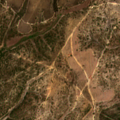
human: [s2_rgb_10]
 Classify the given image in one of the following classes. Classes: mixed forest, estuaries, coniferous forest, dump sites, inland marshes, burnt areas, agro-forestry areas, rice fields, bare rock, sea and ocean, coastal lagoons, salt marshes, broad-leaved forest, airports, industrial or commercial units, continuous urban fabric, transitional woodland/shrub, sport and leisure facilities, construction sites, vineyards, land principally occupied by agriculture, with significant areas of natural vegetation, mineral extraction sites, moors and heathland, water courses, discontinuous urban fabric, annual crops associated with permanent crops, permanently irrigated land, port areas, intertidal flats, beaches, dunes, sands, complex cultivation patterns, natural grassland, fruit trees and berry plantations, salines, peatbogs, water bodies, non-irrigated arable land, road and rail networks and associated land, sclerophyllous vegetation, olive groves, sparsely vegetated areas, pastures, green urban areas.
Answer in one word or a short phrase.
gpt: land principally occupied by agriculture, with significant areas of natural vegetation, broad-leaved forest, mixed forest, transitional woodland/shrub